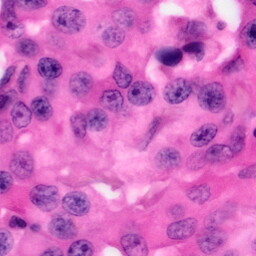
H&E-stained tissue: Pancreatic